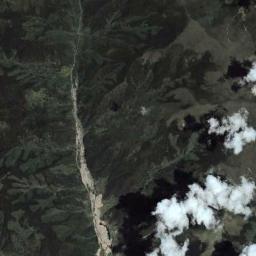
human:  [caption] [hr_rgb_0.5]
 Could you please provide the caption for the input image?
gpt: The cumulus clouds are located above the land covered by dense vegetation while some ups and downs are on the land .

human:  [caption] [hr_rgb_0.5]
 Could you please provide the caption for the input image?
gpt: A thin cloud floated over the neat farmland .

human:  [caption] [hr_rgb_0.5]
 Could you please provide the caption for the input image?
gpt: Sparse white clouds on green hills .

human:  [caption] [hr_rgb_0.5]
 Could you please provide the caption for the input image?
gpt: The white cloud is above the mountain .

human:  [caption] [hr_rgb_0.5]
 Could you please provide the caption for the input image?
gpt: A few pieces of thick white clouds over a mountain .